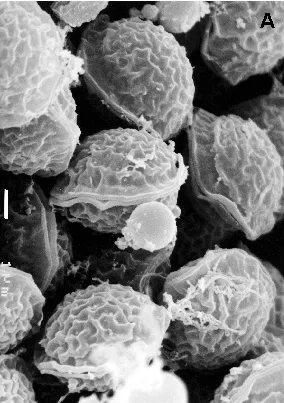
Ascospores of Neosartorya hiratsukae, CBS 109356.
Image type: radiology (x_ray)